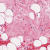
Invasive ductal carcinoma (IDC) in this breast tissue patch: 0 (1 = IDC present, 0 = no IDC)